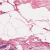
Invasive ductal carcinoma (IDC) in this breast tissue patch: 0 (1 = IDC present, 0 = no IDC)